Question: I am using Nutch 2.2.1 and Cassandra 2 to craw pages. for a test i just inject one url to Cassandra and explore the database.
Using CQL i can query the table in the webpage keyspace
cqlsh:simplex> select * from webpage.f;
'''
key | column1 | value
--------------------------------------+---------+--------------------
0x6564752e6373752e7777773a687474702f | 0x6669 | 0x00278d00
0x6564752e6373752e7777773a687474702f | 0x73 | 0x3f800000
0x6564752e6373752e7777773a687474702f | 0x7473 | 0x00000145a266703e
'''
which is fine if i convert those hex bytes to string. the key will be the reverted url.
then i write java code to read the table f using datastax java driver 2 (<URL>
i followed the sample code
'''
Cluster cluster = Cluster.builder().addContactPoint("10.20.104.181").build();
Session session = cluster.connect();
ResultSet results = session.execute("SELECT * FROM webpage.f");
for (Row row : results) {
System.out.println("Key");
System.out.println(toStrFromByteBuffer(row.getBytes("key")));
System.out.println("column1");
System.out.println(toStrFromByteBuffer(row.getBytes("column1")));
System.out.println("value");
System.out.println(toStrFromByteBuffer(row.getBytes("value")));
}
cluster.close();
public static String toStrFromByteBuffer(ByteBuffer buffer)
{
byte[] ar=buffer.array();
System.out.println(ar.length);
return new String(ar,Charset.forName("UTF-8"));
}
'''
the result is below. You can see row.getBytes("key") returns a whole row data not a specific column value.
Could some master help on this?

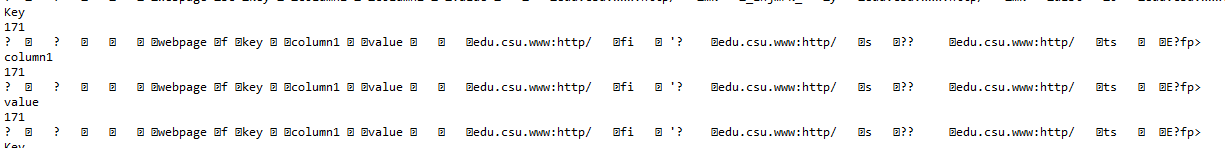
Answer: Nutch stores its data in the f column family as . The column names are stored as .
If you want to get the data as a String you have to convert it first. A row is completely stored in the ByteBuffer. In your example you convert the whole byte buffer to String what gives you the whole row. When you select one row, you get the current position an limit of that row. So you have to read from begin:buffer current pointer position to buffer limit. For example to get the websites content in the "cnt" field:
'''
// This is the byte buffer you get from selecting column "cnt"
ByteBuffer buffer;
int length = buffer.limit() - buffer.position();
byte[] cellValue = new byte[length];
buffer.get(cellValue, 0, length);
return new String(cellValue, Charset.forName("UTF-8"));
'''